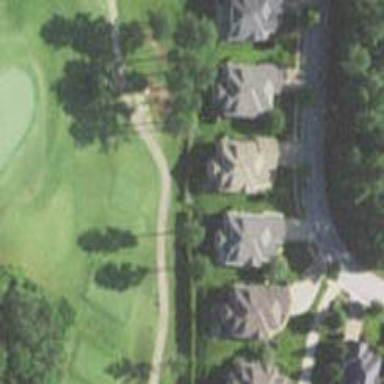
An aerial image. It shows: Path used for both walking and golf.